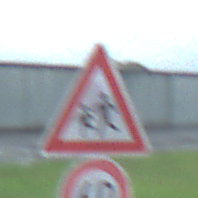
Verkehrszeichen: KinderRechts
Zusatzzeichen unten: Geschwindigkeit60
Umgebung: Outdoor, Suburban
Tageszeit: Midday
Wetter: Overcast
Licht: Natural
Jahreszeit: NotSpecified
Kontrast: LowContrast